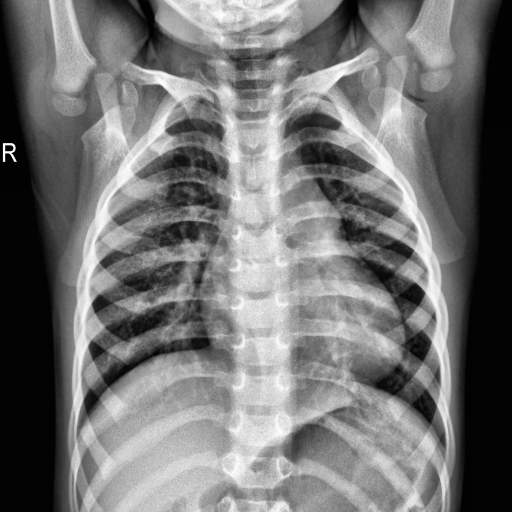
Finding: NORMAL